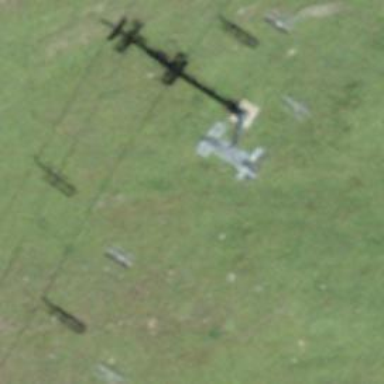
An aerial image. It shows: Pylon for aerialway.